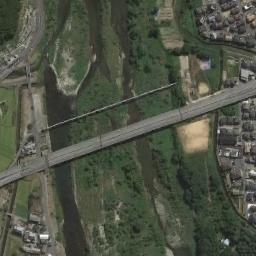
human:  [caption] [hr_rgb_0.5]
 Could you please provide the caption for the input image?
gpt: There is a bridge over the swampy land with many buildings beside .

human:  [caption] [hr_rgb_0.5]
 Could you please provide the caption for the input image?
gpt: A bridge connects the land on both sides of the river  There are several small islands in the middle of the river  There are many buildings and roads on the land .

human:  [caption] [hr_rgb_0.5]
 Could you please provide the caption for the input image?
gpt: There are two parallel bridges, And the color of the water is dark green .

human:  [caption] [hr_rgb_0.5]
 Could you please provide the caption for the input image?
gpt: Two bridges built on a dark green river and the flood bed of the river while some green plants on the flood bed, And the residential on one side of the river .

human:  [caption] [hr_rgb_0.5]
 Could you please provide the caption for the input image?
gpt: Many trees are around the bridge .